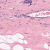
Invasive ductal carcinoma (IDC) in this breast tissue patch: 0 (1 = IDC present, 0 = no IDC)